Interaction volume radius: 10 \u00c5
Interaction volume height: 45 \u00c5
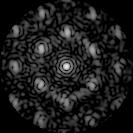
Disorder parameter: 0.4727